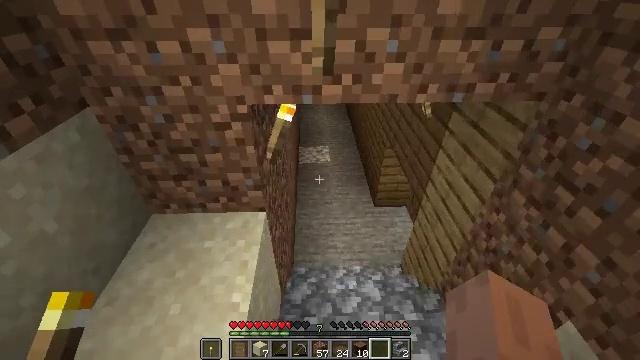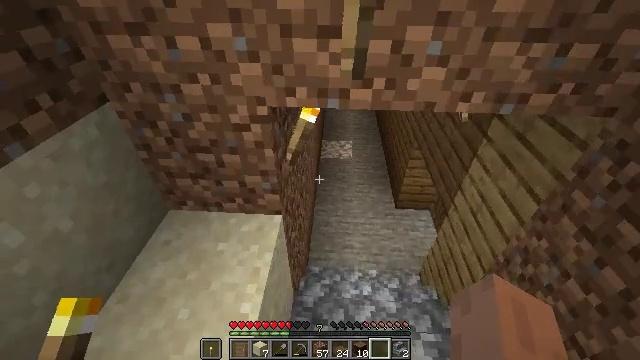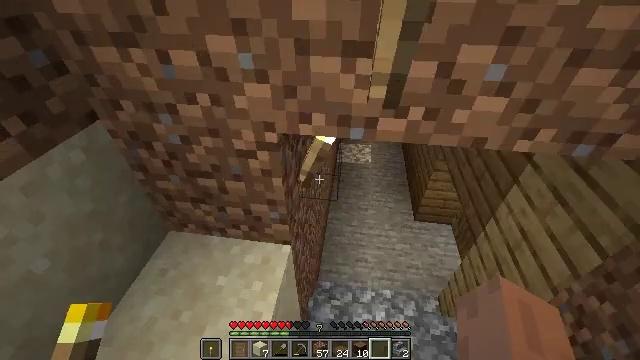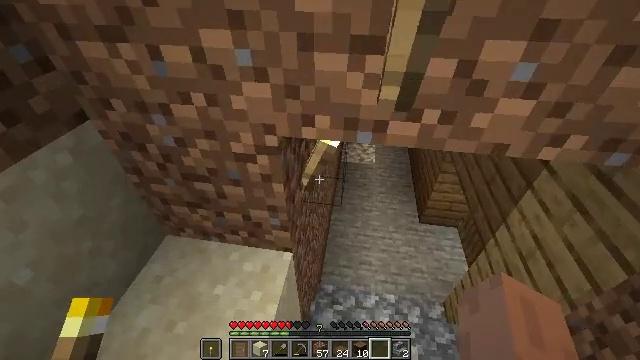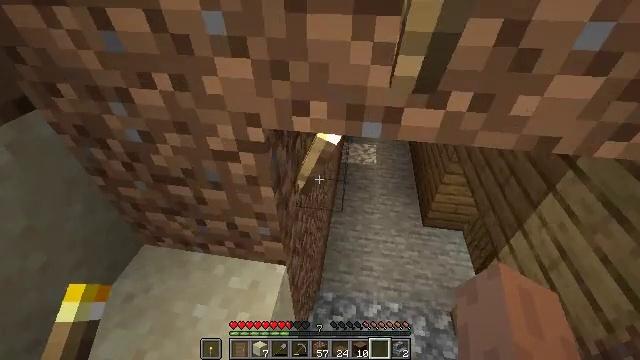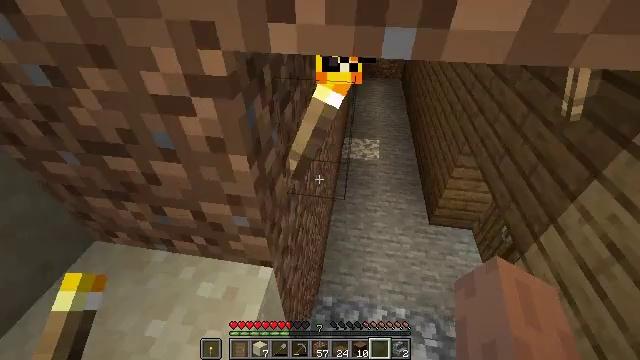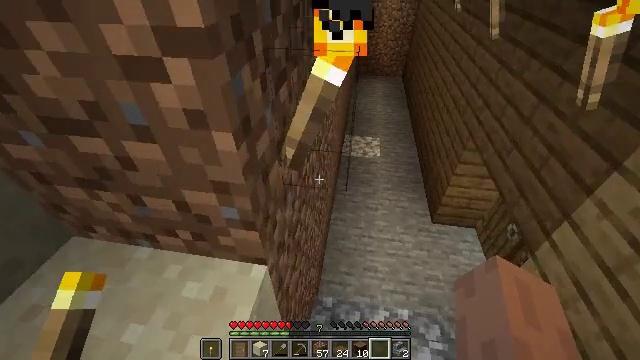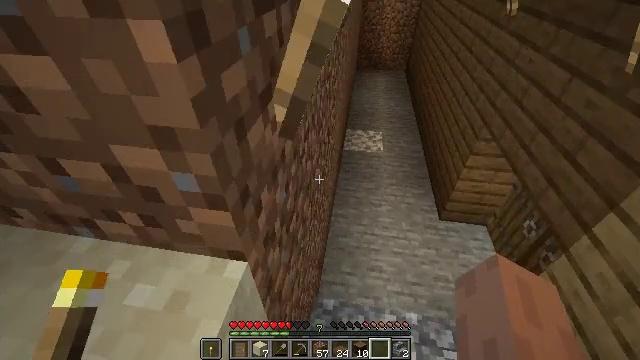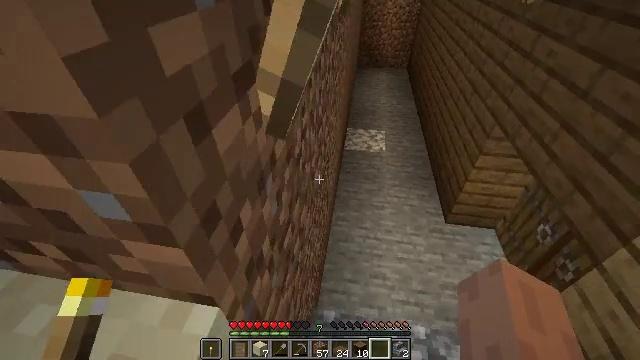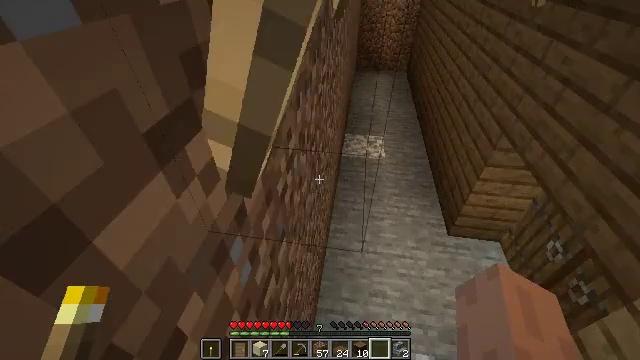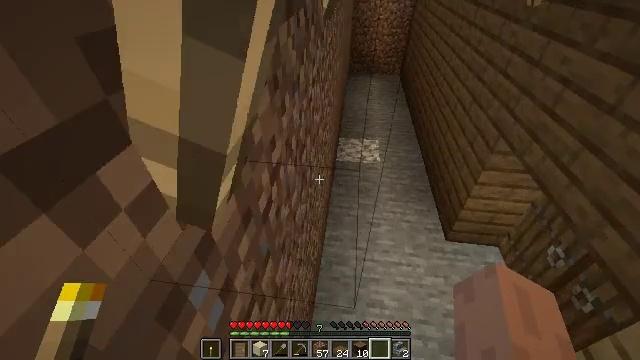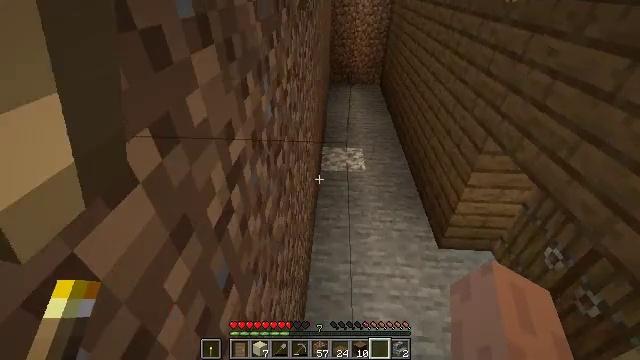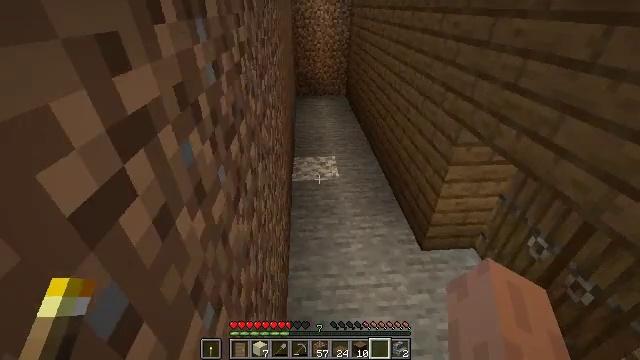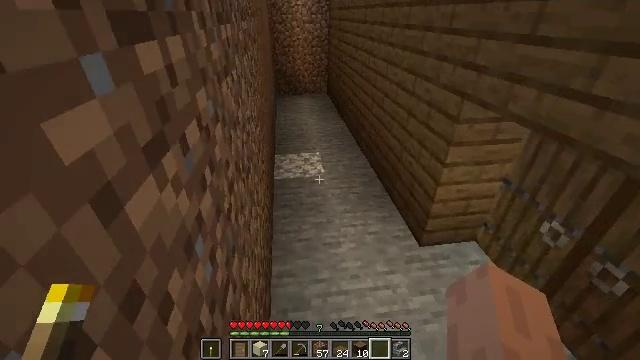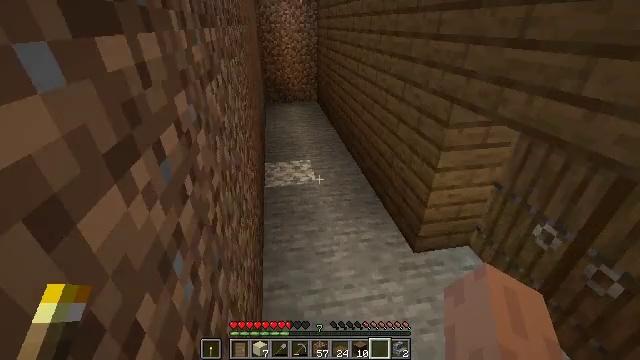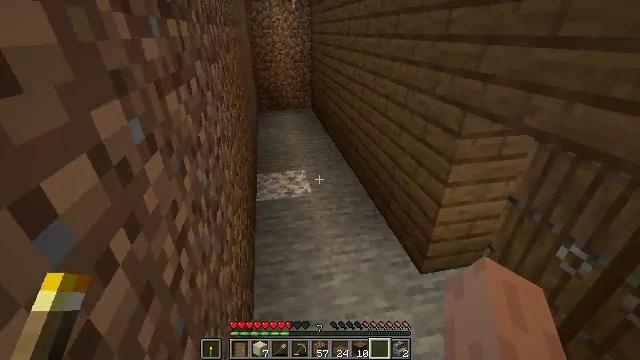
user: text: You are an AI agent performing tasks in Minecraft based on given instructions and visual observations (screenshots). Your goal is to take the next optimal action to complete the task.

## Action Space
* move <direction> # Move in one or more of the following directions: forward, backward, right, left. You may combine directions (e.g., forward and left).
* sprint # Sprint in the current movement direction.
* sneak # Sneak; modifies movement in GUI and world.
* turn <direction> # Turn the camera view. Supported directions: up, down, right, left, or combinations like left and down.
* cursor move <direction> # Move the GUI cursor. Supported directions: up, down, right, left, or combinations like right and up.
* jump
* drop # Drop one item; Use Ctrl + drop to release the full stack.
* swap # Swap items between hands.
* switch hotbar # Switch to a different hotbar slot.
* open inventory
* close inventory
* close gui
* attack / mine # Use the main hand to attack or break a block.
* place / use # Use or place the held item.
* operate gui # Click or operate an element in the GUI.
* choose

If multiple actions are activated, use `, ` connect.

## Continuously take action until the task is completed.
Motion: motion action
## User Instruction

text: Mine spruce planks to gather materials.
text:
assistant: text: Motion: move forward, turn left and down
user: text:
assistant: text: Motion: move forward, turn left
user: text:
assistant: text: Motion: move forward, turn left
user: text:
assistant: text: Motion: move forward
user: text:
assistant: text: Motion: move forward
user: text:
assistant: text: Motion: move forward
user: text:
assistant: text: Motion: move forward
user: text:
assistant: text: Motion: move forward
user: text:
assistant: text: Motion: move forward
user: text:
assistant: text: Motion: move forward, turn right
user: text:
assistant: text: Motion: move forward, turn right and up
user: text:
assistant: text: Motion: move forward, turn right and up
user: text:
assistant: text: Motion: move forward, turn right and up
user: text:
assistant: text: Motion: move forward, turn right and up
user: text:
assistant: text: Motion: move forward, turn right and up
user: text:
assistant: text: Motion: turn right and up
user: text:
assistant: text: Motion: turn right and up
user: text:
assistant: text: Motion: turn right and up
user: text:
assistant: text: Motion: turn right and up
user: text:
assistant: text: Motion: turn right and up
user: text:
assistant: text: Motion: turn right and up
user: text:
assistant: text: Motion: turn right and up
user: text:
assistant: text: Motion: turn right and up
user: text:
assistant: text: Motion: move forward, turn right
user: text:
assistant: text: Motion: move forward, turn right and up
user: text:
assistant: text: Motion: move forward, turn right and up
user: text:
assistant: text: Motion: move forward, turn right and up
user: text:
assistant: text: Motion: turn right and up
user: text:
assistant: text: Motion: turn right and up
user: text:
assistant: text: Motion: turn right and up